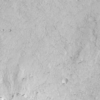
Label: not_dusty